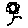
Label: flower